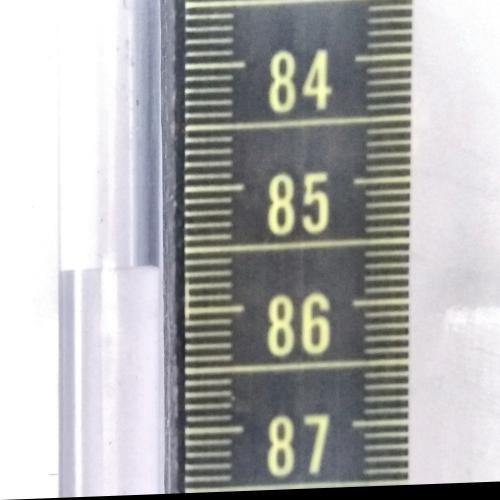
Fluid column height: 85.6 cm